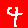
Digit: 4